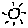
Label: sun